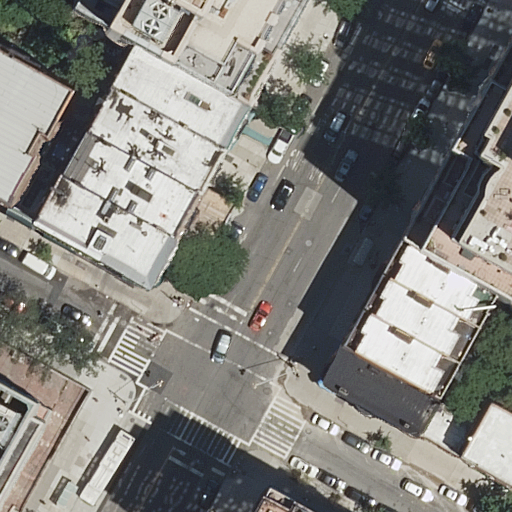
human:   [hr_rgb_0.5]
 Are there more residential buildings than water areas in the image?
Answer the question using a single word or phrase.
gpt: yes

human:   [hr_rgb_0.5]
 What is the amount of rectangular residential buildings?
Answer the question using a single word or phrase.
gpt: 10

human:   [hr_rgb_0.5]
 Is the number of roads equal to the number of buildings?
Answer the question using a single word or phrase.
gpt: no

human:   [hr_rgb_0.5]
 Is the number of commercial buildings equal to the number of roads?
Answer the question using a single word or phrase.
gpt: no

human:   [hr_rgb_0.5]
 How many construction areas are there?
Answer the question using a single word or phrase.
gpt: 0

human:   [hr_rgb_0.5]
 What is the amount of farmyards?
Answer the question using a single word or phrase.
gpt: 0

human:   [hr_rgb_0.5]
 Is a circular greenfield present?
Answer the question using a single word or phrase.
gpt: no

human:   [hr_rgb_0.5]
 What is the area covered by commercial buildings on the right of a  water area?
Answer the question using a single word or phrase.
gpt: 0m2

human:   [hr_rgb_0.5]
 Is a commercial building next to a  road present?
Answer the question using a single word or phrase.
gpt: no

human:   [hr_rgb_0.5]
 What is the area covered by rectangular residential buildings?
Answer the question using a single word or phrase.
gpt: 2318m2

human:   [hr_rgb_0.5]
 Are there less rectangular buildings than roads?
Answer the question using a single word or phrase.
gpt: no

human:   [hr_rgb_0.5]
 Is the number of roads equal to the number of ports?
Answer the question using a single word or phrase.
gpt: no

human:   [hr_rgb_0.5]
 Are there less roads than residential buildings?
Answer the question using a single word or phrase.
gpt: yes

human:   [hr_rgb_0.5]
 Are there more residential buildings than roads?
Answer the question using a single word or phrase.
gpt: yes

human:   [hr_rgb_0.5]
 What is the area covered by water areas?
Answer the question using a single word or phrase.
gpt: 0m2

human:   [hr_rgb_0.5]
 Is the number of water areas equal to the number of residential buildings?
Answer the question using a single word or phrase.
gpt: no

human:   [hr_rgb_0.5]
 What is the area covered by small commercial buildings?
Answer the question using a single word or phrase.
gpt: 0m2

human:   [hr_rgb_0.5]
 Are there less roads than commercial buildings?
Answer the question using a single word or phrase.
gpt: no

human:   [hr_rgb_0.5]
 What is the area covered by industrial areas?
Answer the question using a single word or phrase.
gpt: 0m2

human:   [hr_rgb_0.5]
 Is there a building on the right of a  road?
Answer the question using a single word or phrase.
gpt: yes

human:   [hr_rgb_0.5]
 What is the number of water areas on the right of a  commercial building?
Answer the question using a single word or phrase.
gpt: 0

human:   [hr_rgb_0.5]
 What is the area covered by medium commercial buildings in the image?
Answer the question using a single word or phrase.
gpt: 0m2

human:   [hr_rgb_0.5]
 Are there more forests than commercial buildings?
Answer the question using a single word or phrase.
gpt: no

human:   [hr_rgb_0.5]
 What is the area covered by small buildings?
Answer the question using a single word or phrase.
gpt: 25m2

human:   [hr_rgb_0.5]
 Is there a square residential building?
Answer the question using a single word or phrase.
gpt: no

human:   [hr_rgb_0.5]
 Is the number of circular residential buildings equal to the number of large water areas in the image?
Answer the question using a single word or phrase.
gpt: yes

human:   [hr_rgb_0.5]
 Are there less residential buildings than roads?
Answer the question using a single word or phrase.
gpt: no

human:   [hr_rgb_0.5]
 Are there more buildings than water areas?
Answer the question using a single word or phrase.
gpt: yes

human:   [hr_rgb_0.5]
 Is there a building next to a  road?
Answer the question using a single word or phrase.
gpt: yes

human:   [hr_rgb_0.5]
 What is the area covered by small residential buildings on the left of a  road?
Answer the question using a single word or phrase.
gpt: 0m2

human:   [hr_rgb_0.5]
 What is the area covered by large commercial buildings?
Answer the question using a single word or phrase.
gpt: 0m2

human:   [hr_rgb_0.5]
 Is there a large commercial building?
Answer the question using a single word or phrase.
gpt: no

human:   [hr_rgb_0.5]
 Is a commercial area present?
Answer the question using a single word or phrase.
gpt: no

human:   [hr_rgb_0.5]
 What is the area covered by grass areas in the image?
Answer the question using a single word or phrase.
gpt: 0m2

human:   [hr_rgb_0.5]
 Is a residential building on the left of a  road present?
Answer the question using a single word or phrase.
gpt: yes

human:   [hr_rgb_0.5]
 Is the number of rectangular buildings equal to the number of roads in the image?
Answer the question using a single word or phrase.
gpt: no